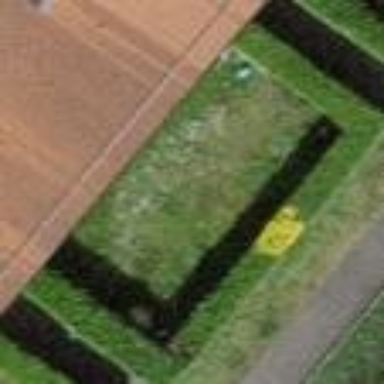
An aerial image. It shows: Garden surrounded by fence.